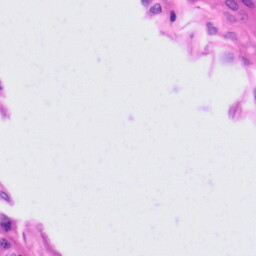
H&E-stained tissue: Tonsil